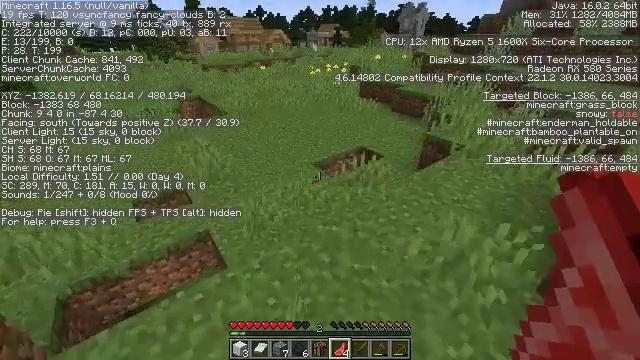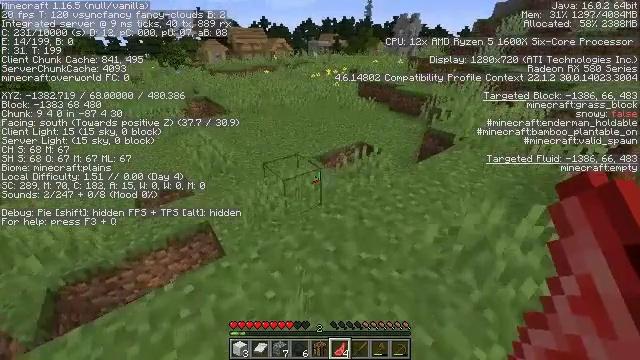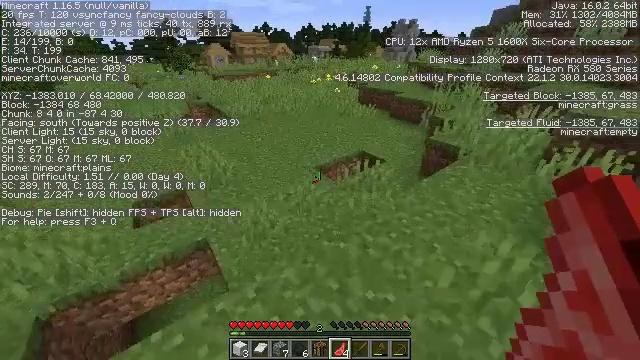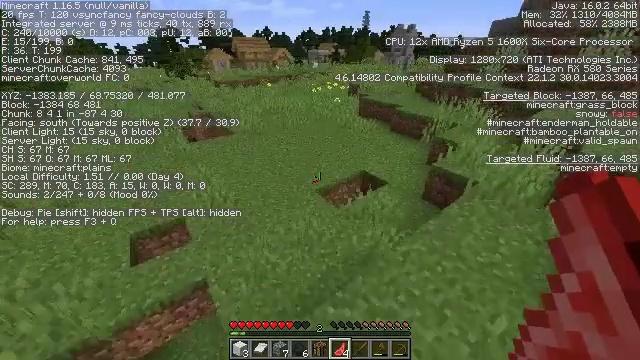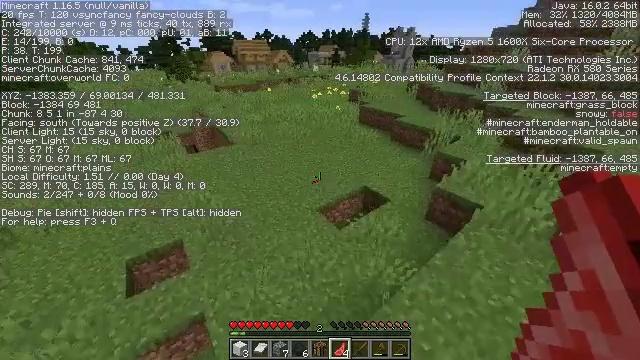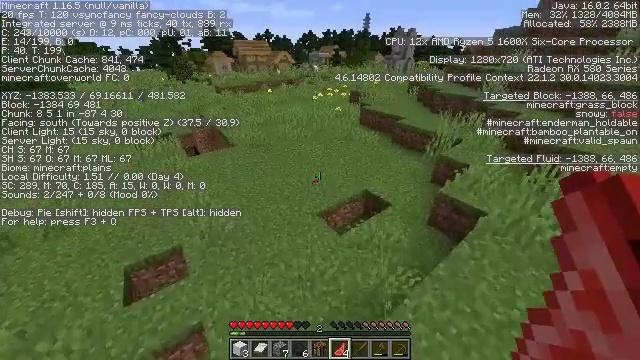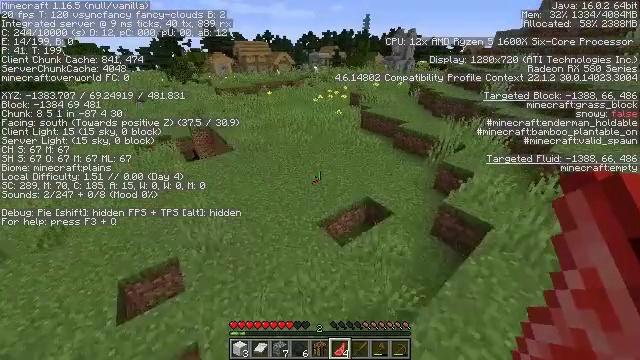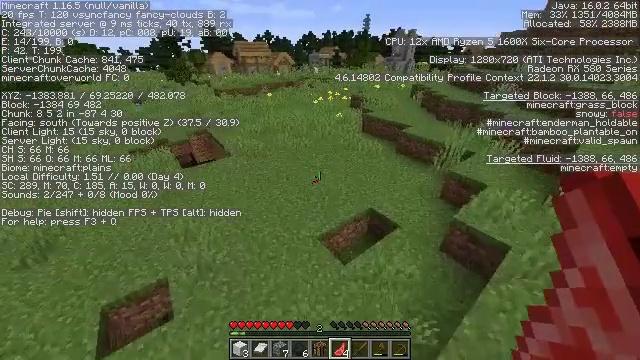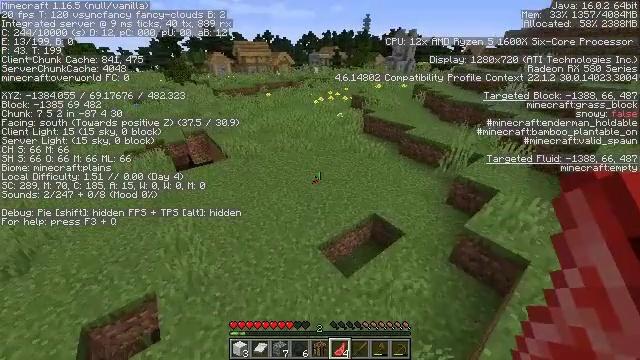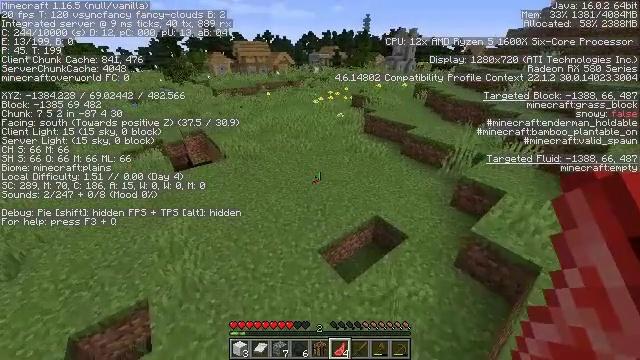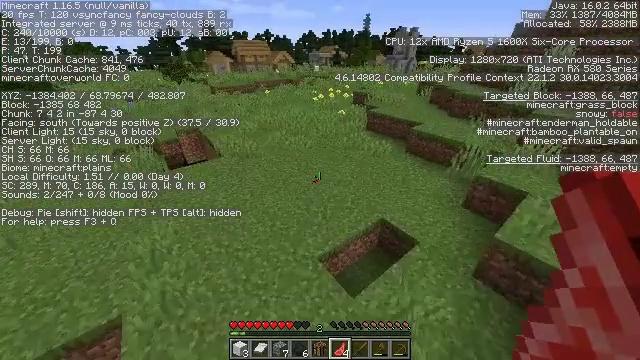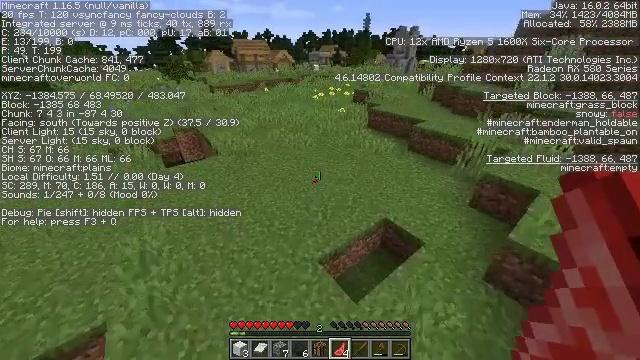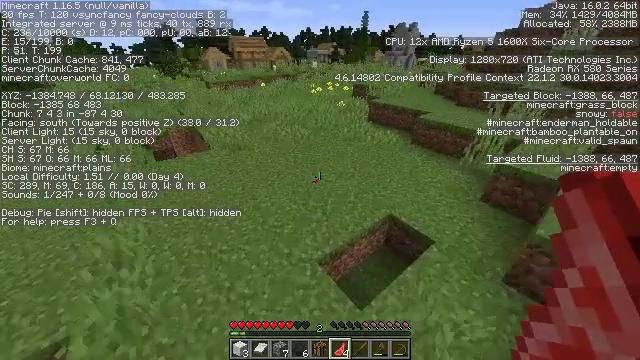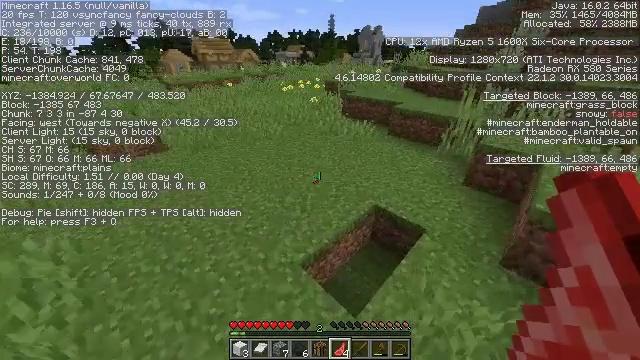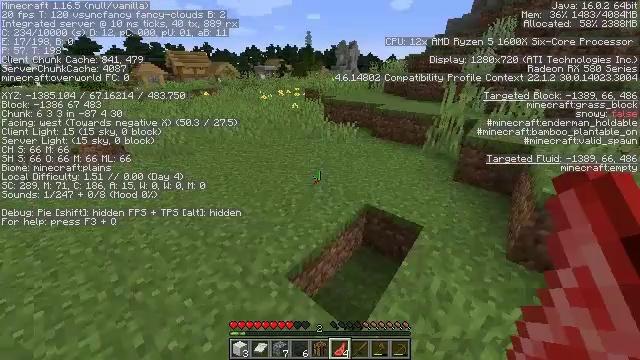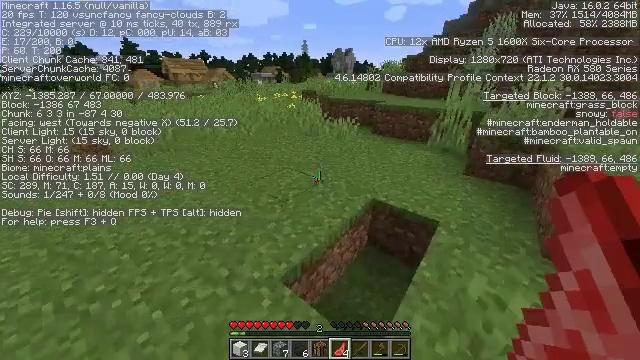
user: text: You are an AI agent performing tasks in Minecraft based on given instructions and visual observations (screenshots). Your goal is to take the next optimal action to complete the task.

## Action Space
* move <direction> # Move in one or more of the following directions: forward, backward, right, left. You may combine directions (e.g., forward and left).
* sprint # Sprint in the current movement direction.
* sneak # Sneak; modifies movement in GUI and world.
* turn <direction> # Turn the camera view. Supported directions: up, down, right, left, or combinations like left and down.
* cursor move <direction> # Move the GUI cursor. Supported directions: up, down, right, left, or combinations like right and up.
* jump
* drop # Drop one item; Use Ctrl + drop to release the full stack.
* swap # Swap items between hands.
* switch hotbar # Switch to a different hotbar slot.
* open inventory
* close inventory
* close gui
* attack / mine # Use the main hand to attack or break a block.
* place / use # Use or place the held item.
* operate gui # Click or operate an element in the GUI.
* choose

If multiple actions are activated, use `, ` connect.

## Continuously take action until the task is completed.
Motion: motion action
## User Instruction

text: Get the oak trapdoor back into your inventory.
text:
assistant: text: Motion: move forward, sprint, jump
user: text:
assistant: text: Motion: move forward, sprint, jump
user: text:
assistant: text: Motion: move forward, jump
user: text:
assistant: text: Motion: move forward, jump
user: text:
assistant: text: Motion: move forward, jump
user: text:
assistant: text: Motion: move forward, jump
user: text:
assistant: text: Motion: move forward, jump
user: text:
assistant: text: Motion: move forward, jump
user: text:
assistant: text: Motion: move forward, jump
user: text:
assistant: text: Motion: move forward, jump
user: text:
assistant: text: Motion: move forward, jump
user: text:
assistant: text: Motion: move forward, jump
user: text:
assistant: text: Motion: move forward, turn right, jump
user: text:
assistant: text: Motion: move forward, turn right and up, jump
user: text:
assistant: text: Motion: move forward, turn up, jump
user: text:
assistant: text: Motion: move forward, turn up, jump
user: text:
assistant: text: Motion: move forward, turn up, jump
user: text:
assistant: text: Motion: move forward, jump
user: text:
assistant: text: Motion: move forward, jump
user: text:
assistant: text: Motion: move forward, jump
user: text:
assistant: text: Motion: move forward, jump
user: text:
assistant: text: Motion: move forward, jump
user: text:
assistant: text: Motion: move forward, jump
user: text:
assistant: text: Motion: move forward, jump
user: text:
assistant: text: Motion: move forward, jump
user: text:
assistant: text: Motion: move forward and move left, jump
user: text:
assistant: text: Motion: move forward and move left, jump
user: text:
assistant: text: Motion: move forward and move left, jump
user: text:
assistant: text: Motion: move forward and move left, jump
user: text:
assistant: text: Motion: move forward and move left, jump